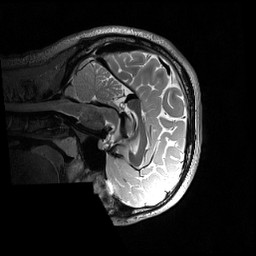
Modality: T2w
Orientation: sagittal
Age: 18
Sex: male
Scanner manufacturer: siemens
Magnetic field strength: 3 T
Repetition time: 3.2 s
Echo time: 0.565 s